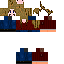
A female human skin with medium skin, wearing brown long hair dressed in a red hoodie and red pants, featuring a closed mouth.